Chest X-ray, AP view. Patient: 64 years old, sex M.
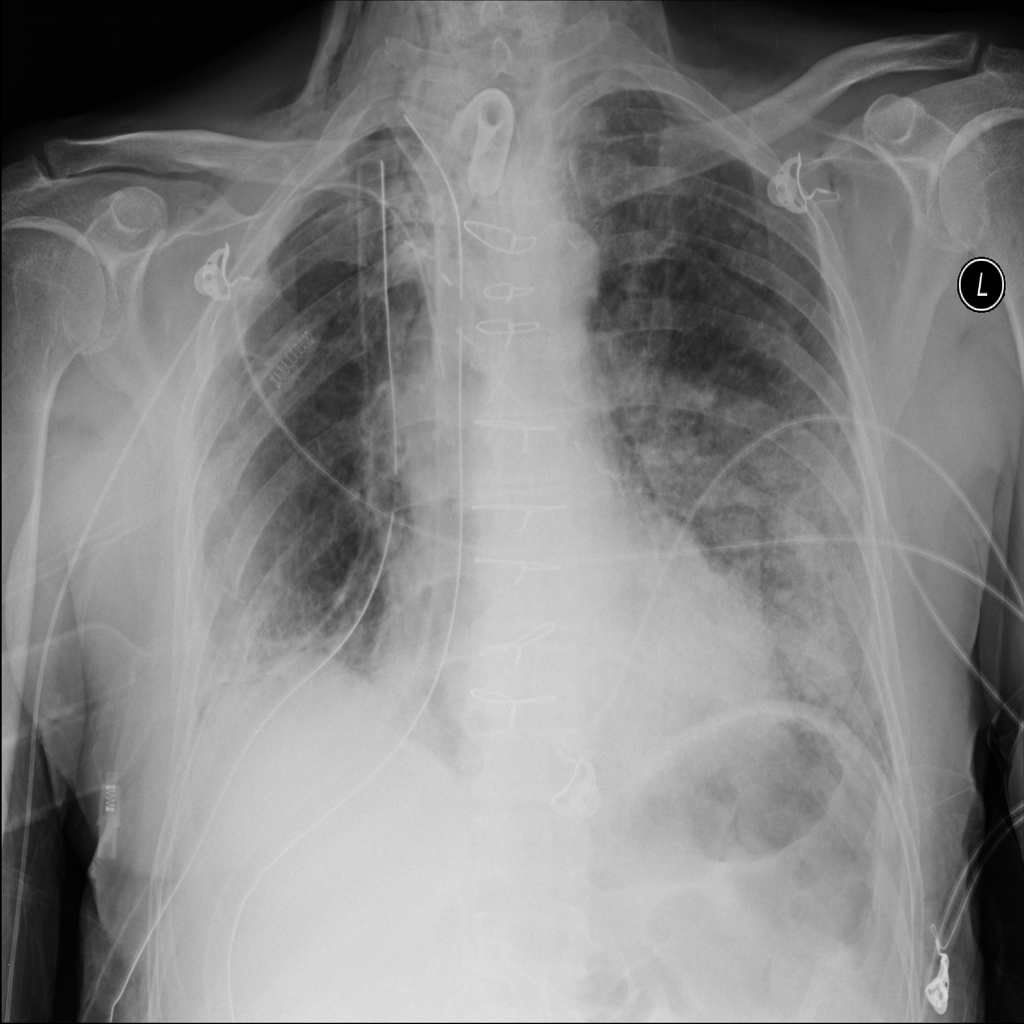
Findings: Infiltration